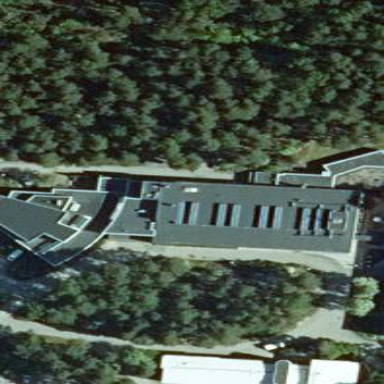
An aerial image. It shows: School building.